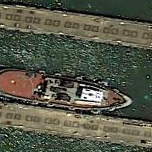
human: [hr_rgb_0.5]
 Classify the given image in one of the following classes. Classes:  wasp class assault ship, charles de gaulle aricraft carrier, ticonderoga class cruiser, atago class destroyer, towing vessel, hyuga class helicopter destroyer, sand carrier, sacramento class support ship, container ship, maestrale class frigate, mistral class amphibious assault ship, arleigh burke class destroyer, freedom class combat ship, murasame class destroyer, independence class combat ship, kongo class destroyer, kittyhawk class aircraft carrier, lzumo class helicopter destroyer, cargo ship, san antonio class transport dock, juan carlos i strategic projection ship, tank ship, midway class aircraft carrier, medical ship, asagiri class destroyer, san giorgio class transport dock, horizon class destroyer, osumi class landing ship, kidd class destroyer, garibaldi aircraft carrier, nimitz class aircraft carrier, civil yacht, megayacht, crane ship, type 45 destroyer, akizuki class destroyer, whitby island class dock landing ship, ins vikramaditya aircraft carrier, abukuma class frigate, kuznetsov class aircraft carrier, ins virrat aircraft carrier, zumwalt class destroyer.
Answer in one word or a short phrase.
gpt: Towing vessel